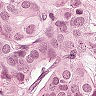
Metastatic tissue present: yes